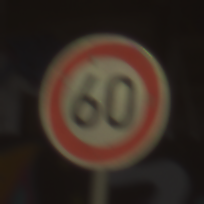
Verkehrszeichen: Geschwindigkeit60
Umgebung: Roofed, Special
Tageszeit: Midday
Wetter: Overcast
Licht: Natural
Jahreszeit: NotSpecified
Kontrast: MediumContrast